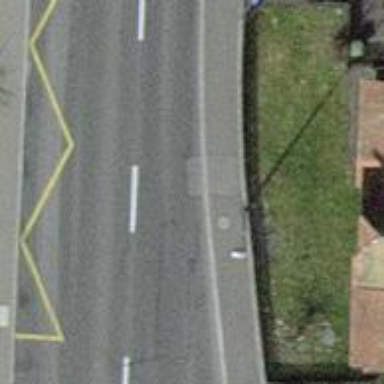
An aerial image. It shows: Bus stop equipped with public transport stop position.